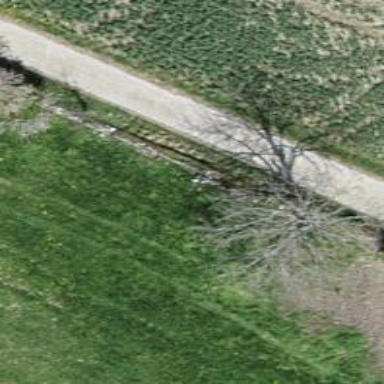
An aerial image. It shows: Well-maintained track road with grade 1 tracktype.